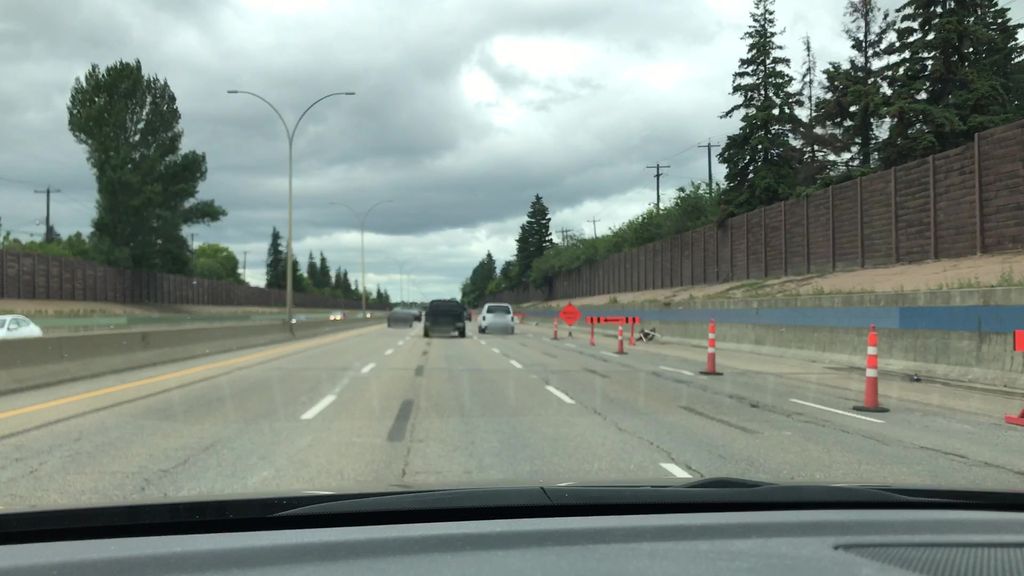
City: edmonton